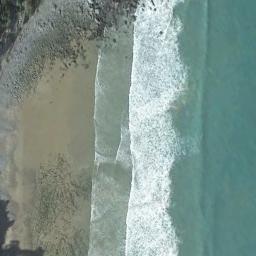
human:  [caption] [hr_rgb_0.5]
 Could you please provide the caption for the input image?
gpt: The beach with brown sand and the color of the seawater is blue .

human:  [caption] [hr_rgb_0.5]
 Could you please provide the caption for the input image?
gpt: There are white waves near the beach .

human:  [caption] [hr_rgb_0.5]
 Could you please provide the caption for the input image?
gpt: There is a lot of gravel scattered on the beach .

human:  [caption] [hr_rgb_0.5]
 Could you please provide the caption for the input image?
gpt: Light blue ocean and beach with gravel and waves .

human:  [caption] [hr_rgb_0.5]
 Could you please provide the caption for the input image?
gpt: Many stones of different sizes are on the beach .